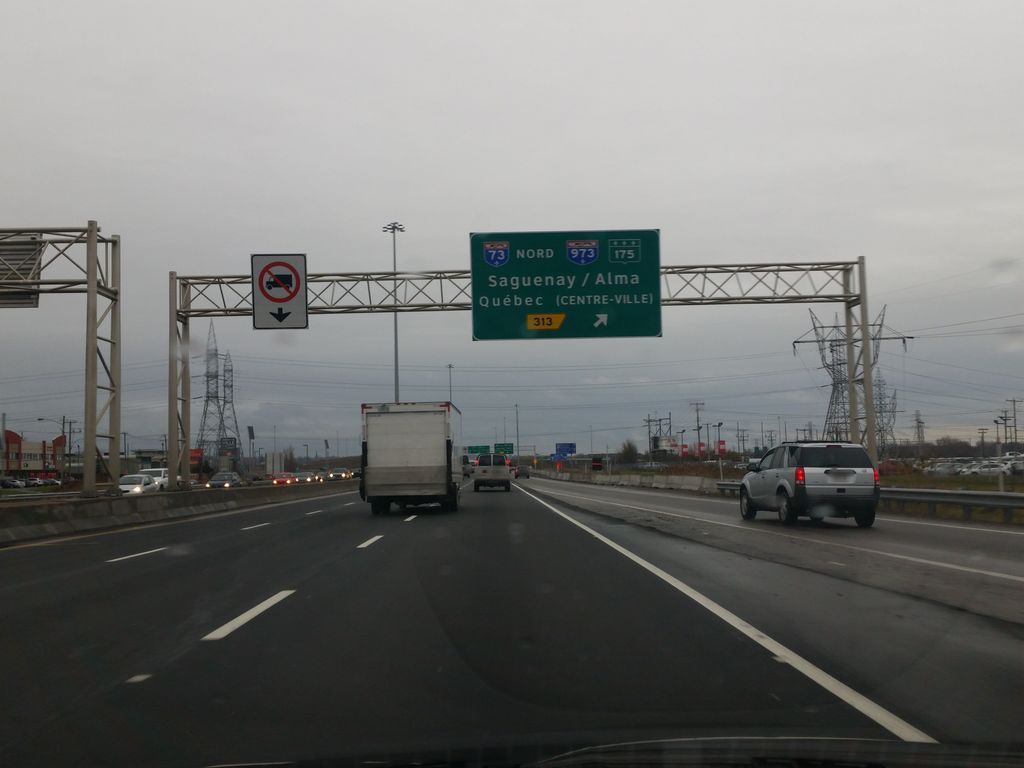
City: quebec_city